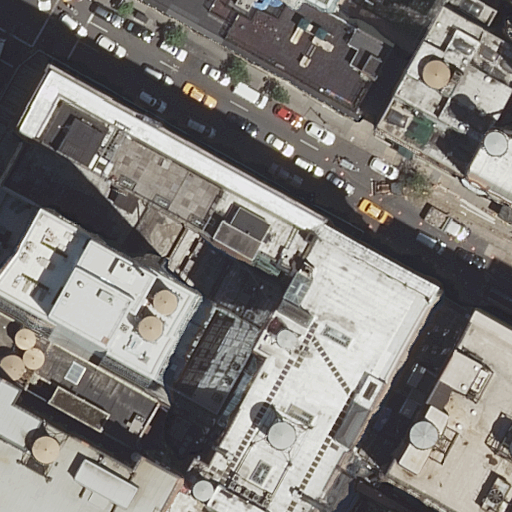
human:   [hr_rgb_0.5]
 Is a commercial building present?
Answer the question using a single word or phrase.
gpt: no

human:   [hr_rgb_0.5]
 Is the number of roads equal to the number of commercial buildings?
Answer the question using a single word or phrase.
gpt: no

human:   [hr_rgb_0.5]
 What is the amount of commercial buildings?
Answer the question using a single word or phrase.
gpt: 0

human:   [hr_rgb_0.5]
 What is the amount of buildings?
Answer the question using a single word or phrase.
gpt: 13

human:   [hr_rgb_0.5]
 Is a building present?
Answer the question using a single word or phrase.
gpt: yes

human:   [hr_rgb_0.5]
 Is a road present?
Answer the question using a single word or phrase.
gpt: yes

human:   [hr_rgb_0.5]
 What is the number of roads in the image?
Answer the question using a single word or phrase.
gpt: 1

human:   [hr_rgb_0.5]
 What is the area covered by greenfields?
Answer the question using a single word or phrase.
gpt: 0m2

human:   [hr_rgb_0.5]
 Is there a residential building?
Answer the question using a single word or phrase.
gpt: yes

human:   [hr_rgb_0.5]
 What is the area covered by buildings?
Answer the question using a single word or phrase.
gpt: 4892m2

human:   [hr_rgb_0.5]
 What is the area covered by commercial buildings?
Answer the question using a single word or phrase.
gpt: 0m2

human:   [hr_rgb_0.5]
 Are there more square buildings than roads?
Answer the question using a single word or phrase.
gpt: no

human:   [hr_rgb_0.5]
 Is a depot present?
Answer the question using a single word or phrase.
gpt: no

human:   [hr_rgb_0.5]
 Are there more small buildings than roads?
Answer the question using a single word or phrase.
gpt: yes

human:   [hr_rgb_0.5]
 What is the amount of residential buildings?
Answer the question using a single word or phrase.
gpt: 12

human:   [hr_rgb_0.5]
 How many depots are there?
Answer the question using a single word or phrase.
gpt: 0

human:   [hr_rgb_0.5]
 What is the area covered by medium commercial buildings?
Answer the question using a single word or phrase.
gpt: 0m2

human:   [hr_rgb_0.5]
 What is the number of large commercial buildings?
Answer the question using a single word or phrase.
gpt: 0

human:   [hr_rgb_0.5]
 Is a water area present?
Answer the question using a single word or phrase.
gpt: no

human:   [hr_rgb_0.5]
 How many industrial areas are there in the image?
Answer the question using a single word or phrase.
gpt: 0

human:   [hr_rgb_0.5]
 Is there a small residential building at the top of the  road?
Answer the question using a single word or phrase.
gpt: yes

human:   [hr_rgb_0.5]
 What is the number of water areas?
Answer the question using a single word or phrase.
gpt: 0

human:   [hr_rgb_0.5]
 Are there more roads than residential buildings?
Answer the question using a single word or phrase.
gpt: no

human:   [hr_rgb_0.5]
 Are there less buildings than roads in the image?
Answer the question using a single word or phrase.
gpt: no

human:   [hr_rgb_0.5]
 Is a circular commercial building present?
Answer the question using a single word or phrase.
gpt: no

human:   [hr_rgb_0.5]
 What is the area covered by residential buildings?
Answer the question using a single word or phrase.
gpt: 4301m2

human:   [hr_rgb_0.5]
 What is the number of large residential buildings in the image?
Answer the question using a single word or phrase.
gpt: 5

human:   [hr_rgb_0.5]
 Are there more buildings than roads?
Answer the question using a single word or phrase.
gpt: yes

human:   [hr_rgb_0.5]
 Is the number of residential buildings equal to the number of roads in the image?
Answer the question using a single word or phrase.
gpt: no

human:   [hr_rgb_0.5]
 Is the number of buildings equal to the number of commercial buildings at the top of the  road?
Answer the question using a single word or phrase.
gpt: no

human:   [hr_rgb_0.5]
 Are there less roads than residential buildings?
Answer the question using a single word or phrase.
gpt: yes

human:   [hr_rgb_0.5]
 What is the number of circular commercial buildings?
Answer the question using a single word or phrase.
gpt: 0

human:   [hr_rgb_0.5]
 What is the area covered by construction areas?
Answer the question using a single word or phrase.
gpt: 0m2

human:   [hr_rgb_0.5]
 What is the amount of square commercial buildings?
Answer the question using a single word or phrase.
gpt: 0

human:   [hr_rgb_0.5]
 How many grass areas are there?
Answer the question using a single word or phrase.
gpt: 0

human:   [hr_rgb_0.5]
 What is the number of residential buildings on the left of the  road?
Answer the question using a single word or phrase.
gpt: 3

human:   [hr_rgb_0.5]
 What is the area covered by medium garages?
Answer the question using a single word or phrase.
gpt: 0m2

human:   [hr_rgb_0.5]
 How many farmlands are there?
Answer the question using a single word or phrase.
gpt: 0

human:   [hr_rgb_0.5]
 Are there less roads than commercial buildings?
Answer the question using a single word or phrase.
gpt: no

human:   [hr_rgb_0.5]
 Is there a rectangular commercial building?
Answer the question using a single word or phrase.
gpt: no

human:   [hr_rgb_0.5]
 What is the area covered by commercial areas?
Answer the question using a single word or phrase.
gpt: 0m2

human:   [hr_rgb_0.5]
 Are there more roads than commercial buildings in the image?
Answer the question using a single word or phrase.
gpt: yes

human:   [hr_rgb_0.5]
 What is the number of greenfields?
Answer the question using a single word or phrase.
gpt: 0

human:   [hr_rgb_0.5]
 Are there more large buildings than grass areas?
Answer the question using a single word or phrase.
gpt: yes

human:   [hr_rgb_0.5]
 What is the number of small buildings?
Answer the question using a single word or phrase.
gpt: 2

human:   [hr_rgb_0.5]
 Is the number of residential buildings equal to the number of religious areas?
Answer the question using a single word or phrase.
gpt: no

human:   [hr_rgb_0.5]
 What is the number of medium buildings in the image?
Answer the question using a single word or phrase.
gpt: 5

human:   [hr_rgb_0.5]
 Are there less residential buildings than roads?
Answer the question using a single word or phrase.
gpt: no

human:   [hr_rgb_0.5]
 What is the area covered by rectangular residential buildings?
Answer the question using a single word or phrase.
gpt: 3790m2

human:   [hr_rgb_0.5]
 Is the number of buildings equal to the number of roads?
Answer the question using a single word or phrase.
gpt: no

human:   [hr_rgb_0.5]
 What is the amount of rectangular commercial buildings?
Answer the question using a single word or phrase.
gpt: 0

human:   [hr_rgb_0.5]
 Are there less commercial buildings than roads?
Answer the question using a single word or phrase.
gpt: yes

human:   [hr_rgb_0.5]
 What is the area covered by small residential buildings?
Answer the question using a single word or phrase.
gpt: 16m2

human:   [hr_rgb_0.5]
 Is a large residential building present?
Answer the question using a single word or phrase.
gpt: yes

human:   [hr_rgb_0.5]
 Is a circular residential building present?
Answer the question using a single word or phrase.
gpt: no

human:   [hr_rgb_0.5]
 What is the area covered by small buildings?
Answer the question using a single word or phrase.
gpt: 16m2

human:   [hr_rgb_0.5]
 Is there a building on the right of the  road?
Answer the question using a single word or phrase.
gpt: yes

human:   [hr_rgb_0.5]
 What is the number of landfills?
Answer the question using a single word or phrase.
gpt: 0

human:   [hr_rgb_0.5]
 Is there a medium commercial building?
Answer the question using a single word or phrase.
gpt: no

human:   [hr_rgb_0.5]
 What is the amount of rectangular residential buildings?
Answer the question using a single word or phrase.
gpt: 11

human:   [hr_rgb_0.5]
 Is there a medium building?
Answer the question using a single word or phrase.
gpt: yes

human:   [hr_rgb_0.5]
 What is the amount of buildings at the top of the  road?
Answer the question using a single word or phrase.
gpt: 3

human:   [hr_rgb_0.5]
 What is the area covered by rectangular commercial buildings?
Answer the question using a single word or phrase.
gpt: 0m2

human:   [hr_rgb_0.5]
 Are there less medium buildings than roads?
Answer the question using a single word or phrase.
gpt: no